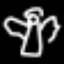
Label: angel